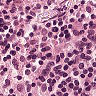
Metastatic tissue present: no